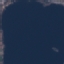
Land use / land cover: SeaLake